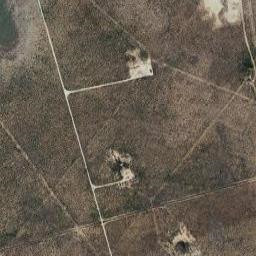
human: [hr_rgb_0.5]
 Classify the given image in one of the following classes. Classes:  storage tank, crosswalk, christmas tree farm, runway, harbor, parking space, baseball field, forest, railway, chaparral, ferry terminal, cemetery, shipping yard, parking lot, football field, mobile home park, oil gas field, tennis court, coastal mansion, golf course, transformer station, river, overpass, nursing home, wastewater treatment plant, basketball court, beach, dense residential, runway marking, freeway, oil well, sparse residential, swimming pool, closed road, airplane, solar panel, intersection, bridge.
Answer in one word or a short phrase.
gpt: oil gas field